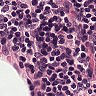
Metastatic tissue present: no